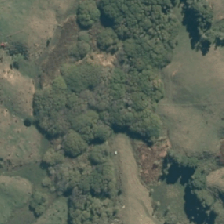
Land cover: herbaceous_freshwater_vege